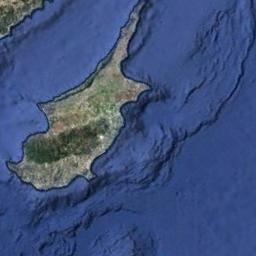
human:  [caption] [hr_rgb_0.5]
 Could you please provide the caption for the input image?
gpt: The island has some vegetation and some ups and downs are on the ocean floor .

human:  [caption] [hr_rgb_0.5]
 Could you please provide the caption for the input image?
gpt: The island is cool like a girl in a skirt .

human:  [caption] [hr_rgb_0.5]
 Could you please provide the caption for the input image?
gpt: The land on the island is uneven .

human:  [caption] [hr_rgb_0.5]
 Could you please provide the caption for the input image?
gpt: Irregular islands that are close to the land are surrounded by blue water, And the islands are green and yellow-brown .

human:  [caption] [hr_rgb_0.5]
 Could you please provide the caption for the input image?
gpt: The green and brown island is on a blue sea .